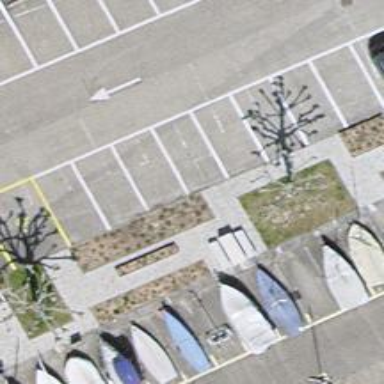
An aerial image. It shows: Picnic table located in leisure land area.